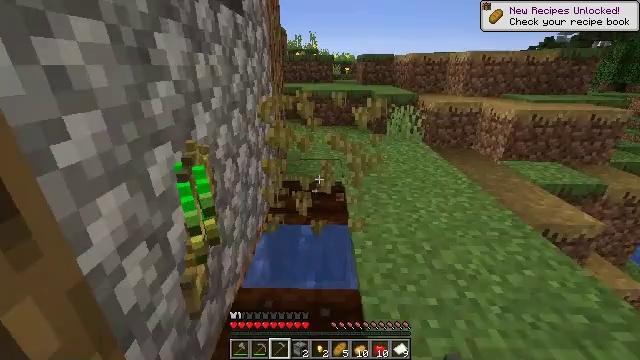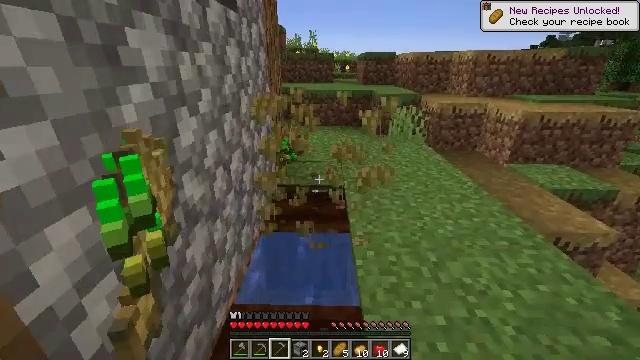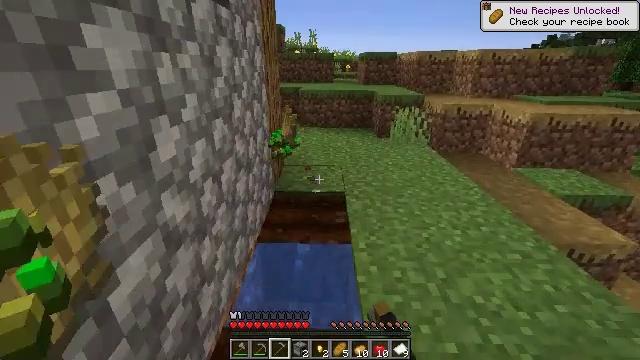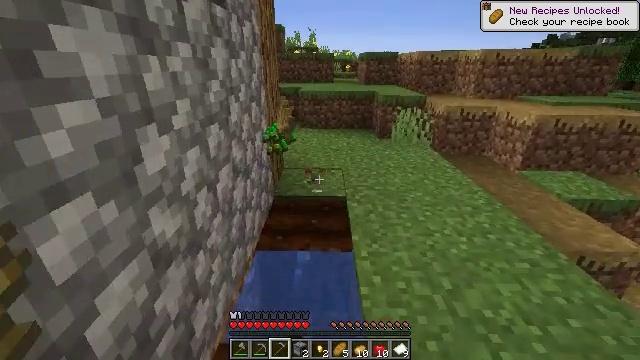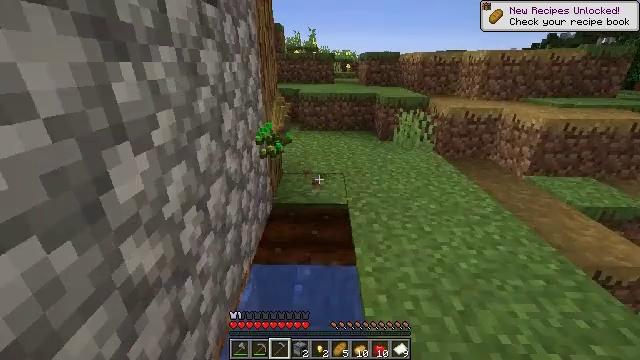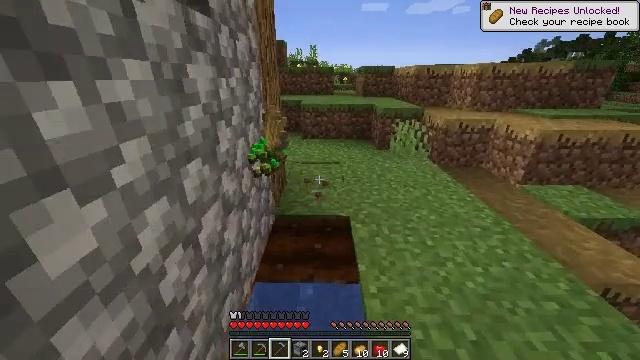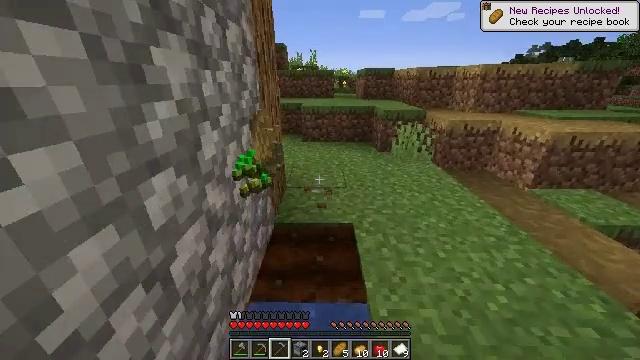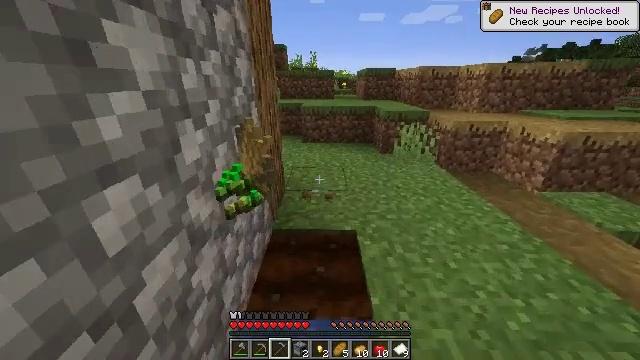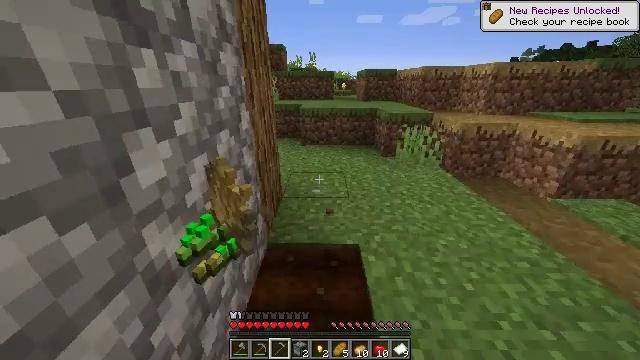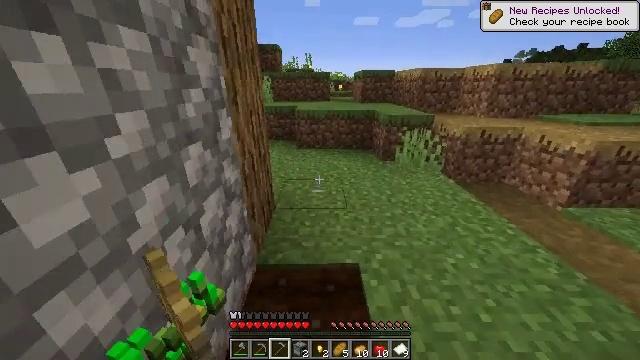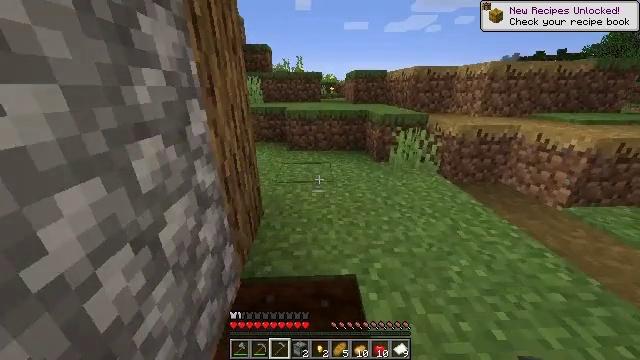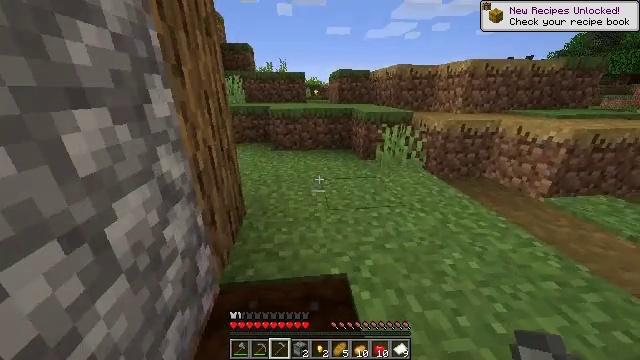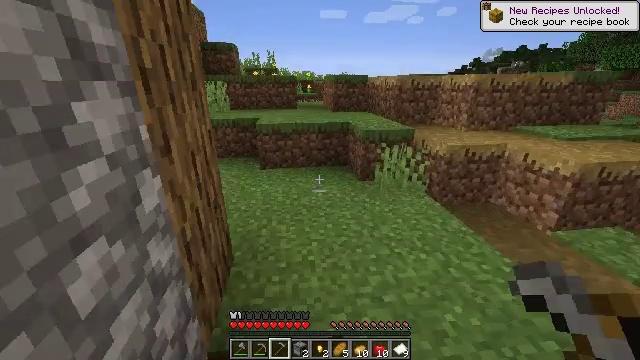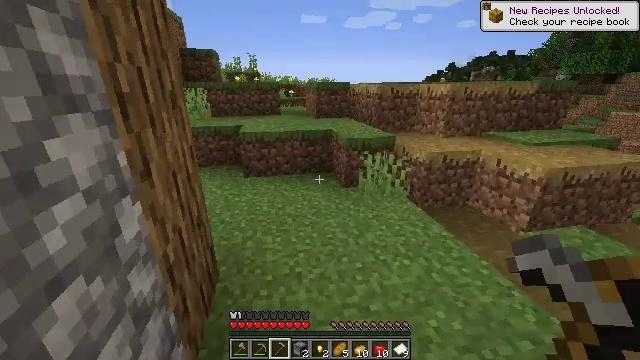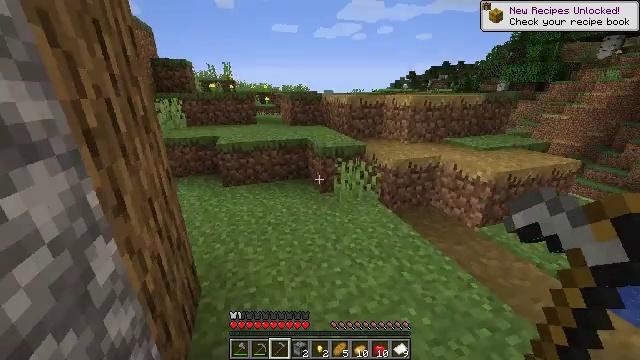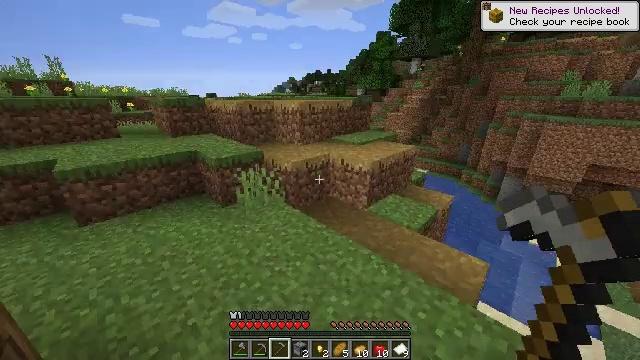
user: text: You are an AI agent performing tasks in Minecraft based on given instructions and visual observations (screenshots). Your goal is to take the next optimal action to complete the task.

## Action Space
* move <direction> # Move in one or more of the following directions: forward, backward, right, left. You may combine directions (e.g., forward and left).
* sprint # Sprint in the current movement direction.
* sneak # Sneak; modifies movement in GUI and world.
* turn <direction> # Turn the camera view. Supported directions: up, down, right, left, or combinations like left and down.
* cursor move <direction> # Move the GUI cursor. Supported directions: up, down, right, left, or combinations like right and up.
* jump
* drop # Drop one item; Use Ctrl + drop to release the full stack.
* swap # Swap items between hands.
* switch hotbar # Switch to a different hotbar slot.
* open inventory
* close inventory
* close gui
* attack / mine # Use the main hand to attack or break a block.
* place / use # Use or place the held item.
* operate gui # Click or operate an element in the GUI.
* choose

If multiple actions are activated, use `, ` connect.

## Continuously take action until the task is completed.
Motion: motion action
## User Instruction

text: Reclaim bookshelf materials.
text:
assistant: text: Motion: move forward, attack / mine
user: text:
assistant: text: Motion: attack / mine
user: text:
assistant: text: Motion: move forward, attack / mine
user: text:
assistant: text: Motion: move forward
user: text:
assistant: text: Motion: move forward, sprint
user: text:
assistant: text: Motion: move forward, sprint
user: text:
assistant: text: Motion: move forward, sprint
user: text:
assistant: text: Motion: move forward, sprint
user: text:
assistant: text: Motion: move forward, sprint
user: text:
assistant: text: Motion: move forward, sprint, turn right
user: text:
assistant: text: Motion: move forward, sprint, turn right
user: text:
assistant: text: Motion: move forward, sprint, turn right
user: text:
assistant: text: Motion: move forward, sprint, turn right
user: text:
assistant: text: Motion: move forward, sprint, turn right
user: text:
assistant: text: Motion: move forward, sprint, turn right
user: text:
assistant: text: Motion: move forward, sprint, turn right
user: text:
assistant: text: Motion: move forward, sprint, turn right
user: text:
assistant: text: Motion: move forward, sprint, turn right
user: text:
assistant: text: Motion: move forward, sprint
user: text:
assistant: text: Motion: move forward, sprint
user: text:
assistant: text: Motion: move forward, sprint
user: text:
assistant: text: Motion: move forward, sprint, turn right
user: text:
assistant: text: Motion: move forward, sprint, turn right and down
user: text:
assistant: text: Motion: move forward, sprint, turn right and down
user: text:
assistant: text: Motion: move forward, sprint, turn right and down
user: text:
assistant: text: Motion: move forward, sprint, turn right
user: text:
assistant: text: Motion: move forward, sprint, turn right and down
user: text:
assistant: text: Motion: move forward, sprint, turn right
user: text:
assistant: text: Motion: move forward, sprint
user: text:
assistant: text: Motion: move forward, sprint